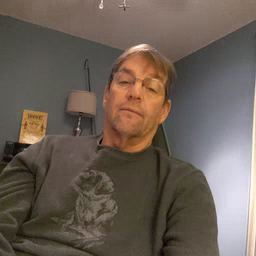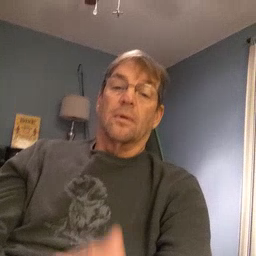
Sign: better